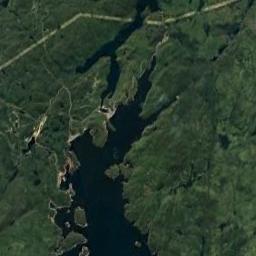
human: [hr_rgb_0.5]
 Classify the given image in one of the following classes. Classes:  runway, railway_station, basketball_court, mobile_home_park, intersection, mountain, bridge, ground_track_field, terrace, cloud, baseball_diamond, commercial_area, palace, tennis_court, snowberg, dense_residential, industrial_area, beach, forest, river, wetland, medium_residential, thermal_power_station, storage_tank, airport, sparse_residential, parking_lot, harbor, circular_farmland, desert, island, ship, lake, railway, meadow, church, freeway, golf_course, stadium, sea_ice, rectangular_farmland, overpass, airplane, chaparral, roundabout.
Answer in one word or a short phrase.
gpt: wetland